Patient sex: M
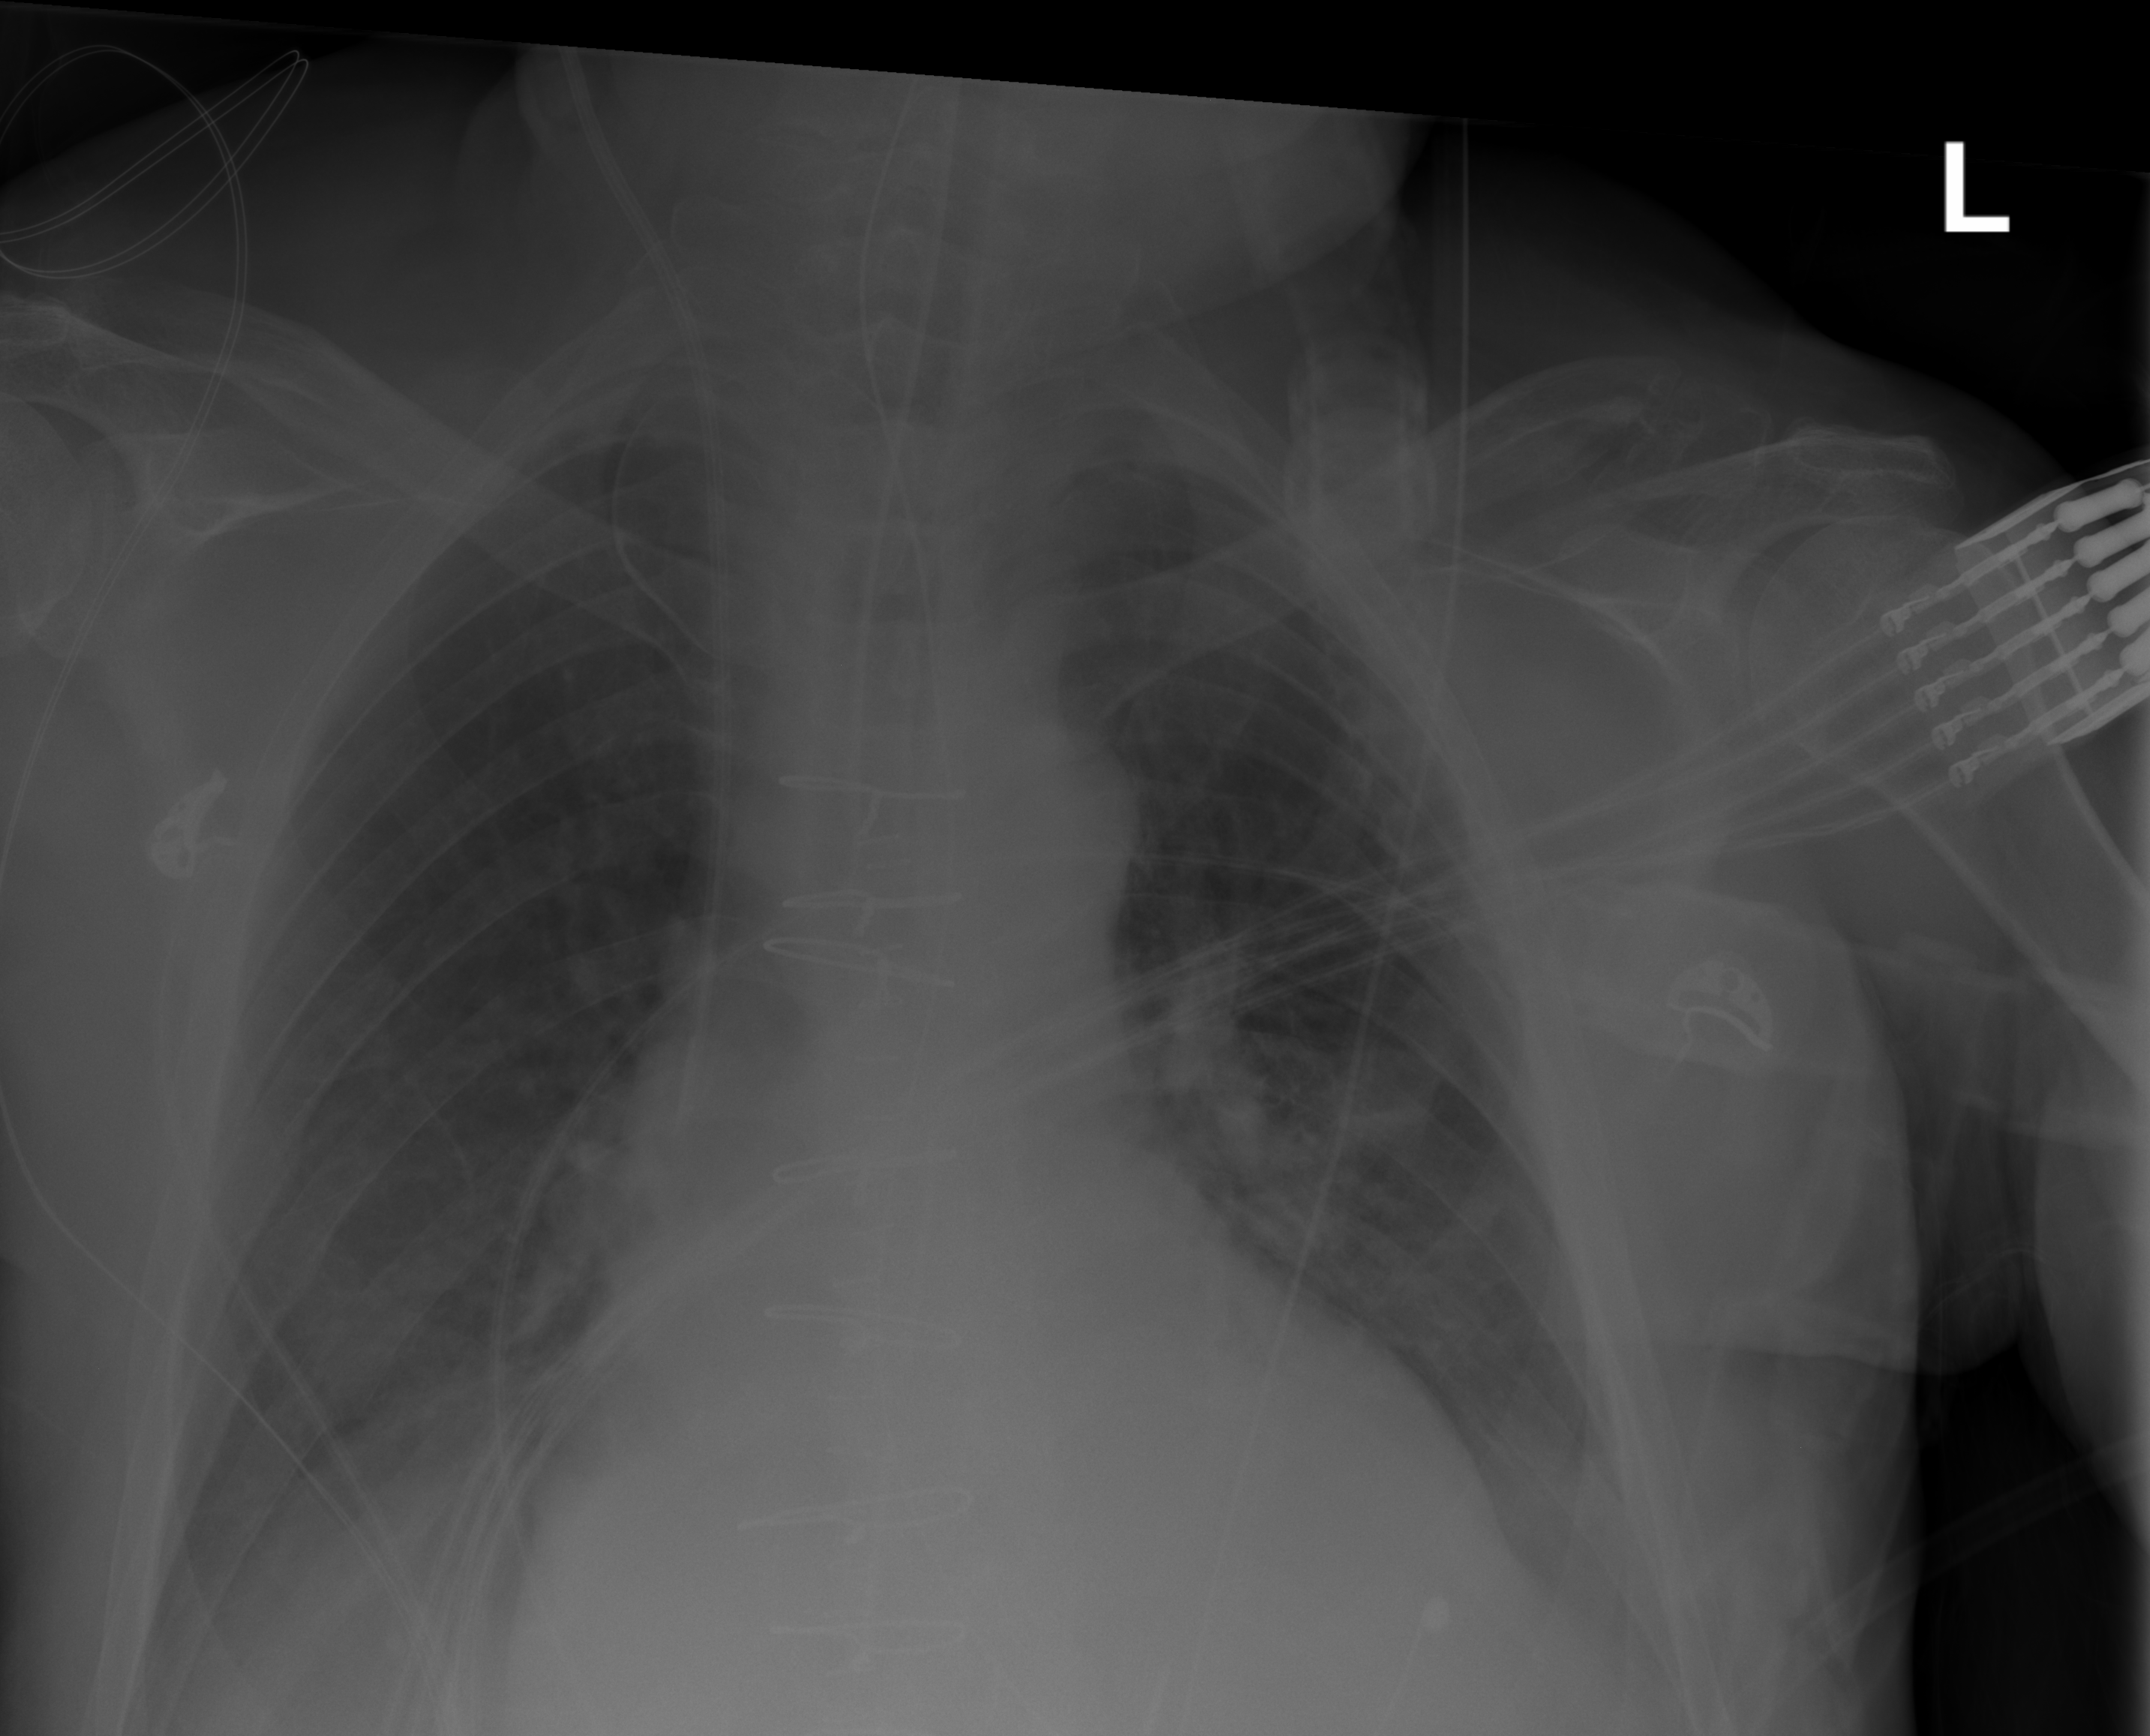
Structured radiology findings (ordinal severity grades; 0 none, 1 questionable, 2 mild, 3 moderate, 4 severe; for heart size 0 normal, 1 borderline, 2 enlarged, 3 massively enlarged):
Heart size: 2
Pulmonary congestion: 0
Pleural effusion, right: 2
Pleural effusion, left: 2
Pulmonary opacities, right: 0
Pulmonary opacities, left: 1
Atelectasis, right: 2
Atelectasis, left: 2